Interaction volume radius: 5 \u00c5
Interaction volume height: 25 \u00c5
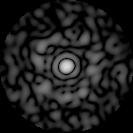
Disorder parameter: 0.8288